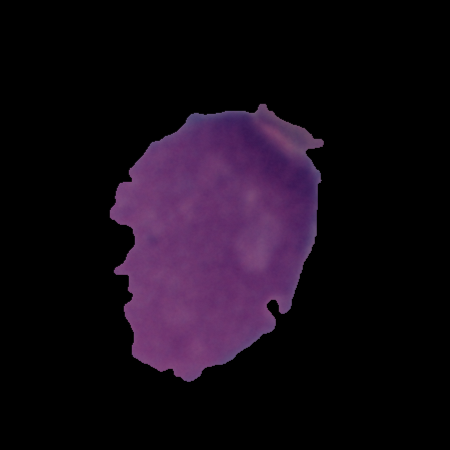
Label: cancer